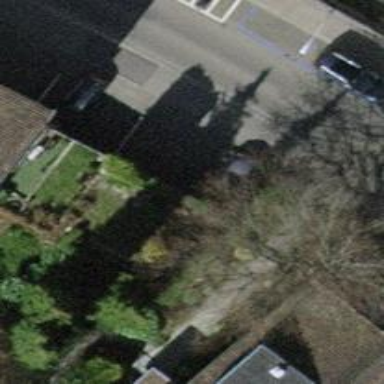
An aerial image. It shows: Group of garages.